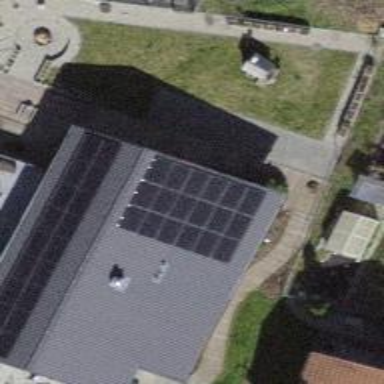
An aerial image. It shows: Solar power generator using photovoltaic method with solar photovoltaic panel types.